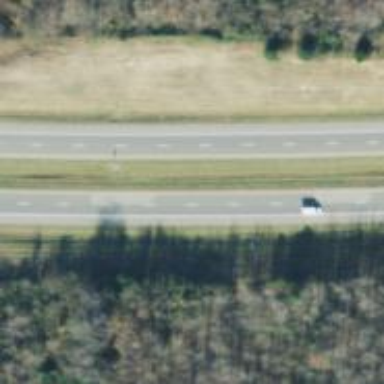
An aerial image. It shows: This image shows trunk highway that functions as expressway.